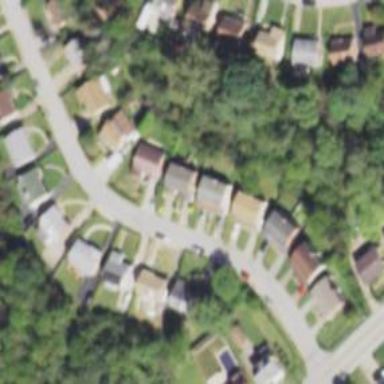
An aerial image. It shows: Driveway.